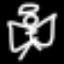
Label: angel